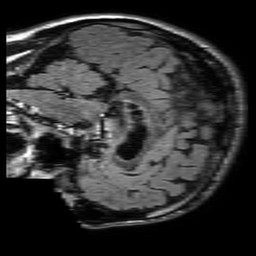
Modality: FLAIR
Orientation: sagittal
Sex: male
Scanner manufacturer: philips
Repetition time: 11 s
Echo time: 0.125 s